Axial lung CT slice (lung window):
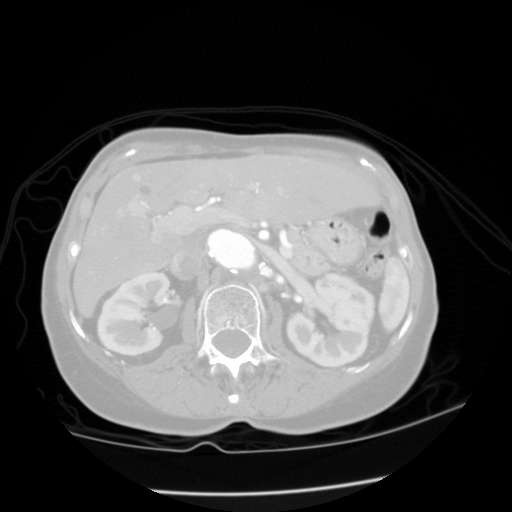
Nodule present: no